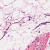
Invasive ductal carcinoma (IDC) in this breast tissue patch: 0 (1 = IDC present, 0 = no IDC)